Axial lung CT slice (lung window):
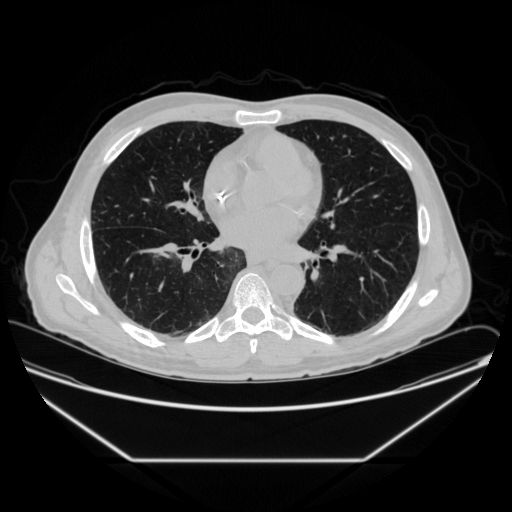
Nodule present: no